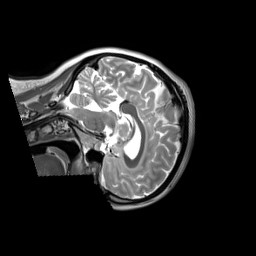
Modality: T2w
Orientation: sagittal
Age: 31
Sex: female
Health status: ill
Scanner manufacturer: siemens
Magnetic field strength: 3 T
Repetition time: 2.8 s
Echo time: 0.326 s